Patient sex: M
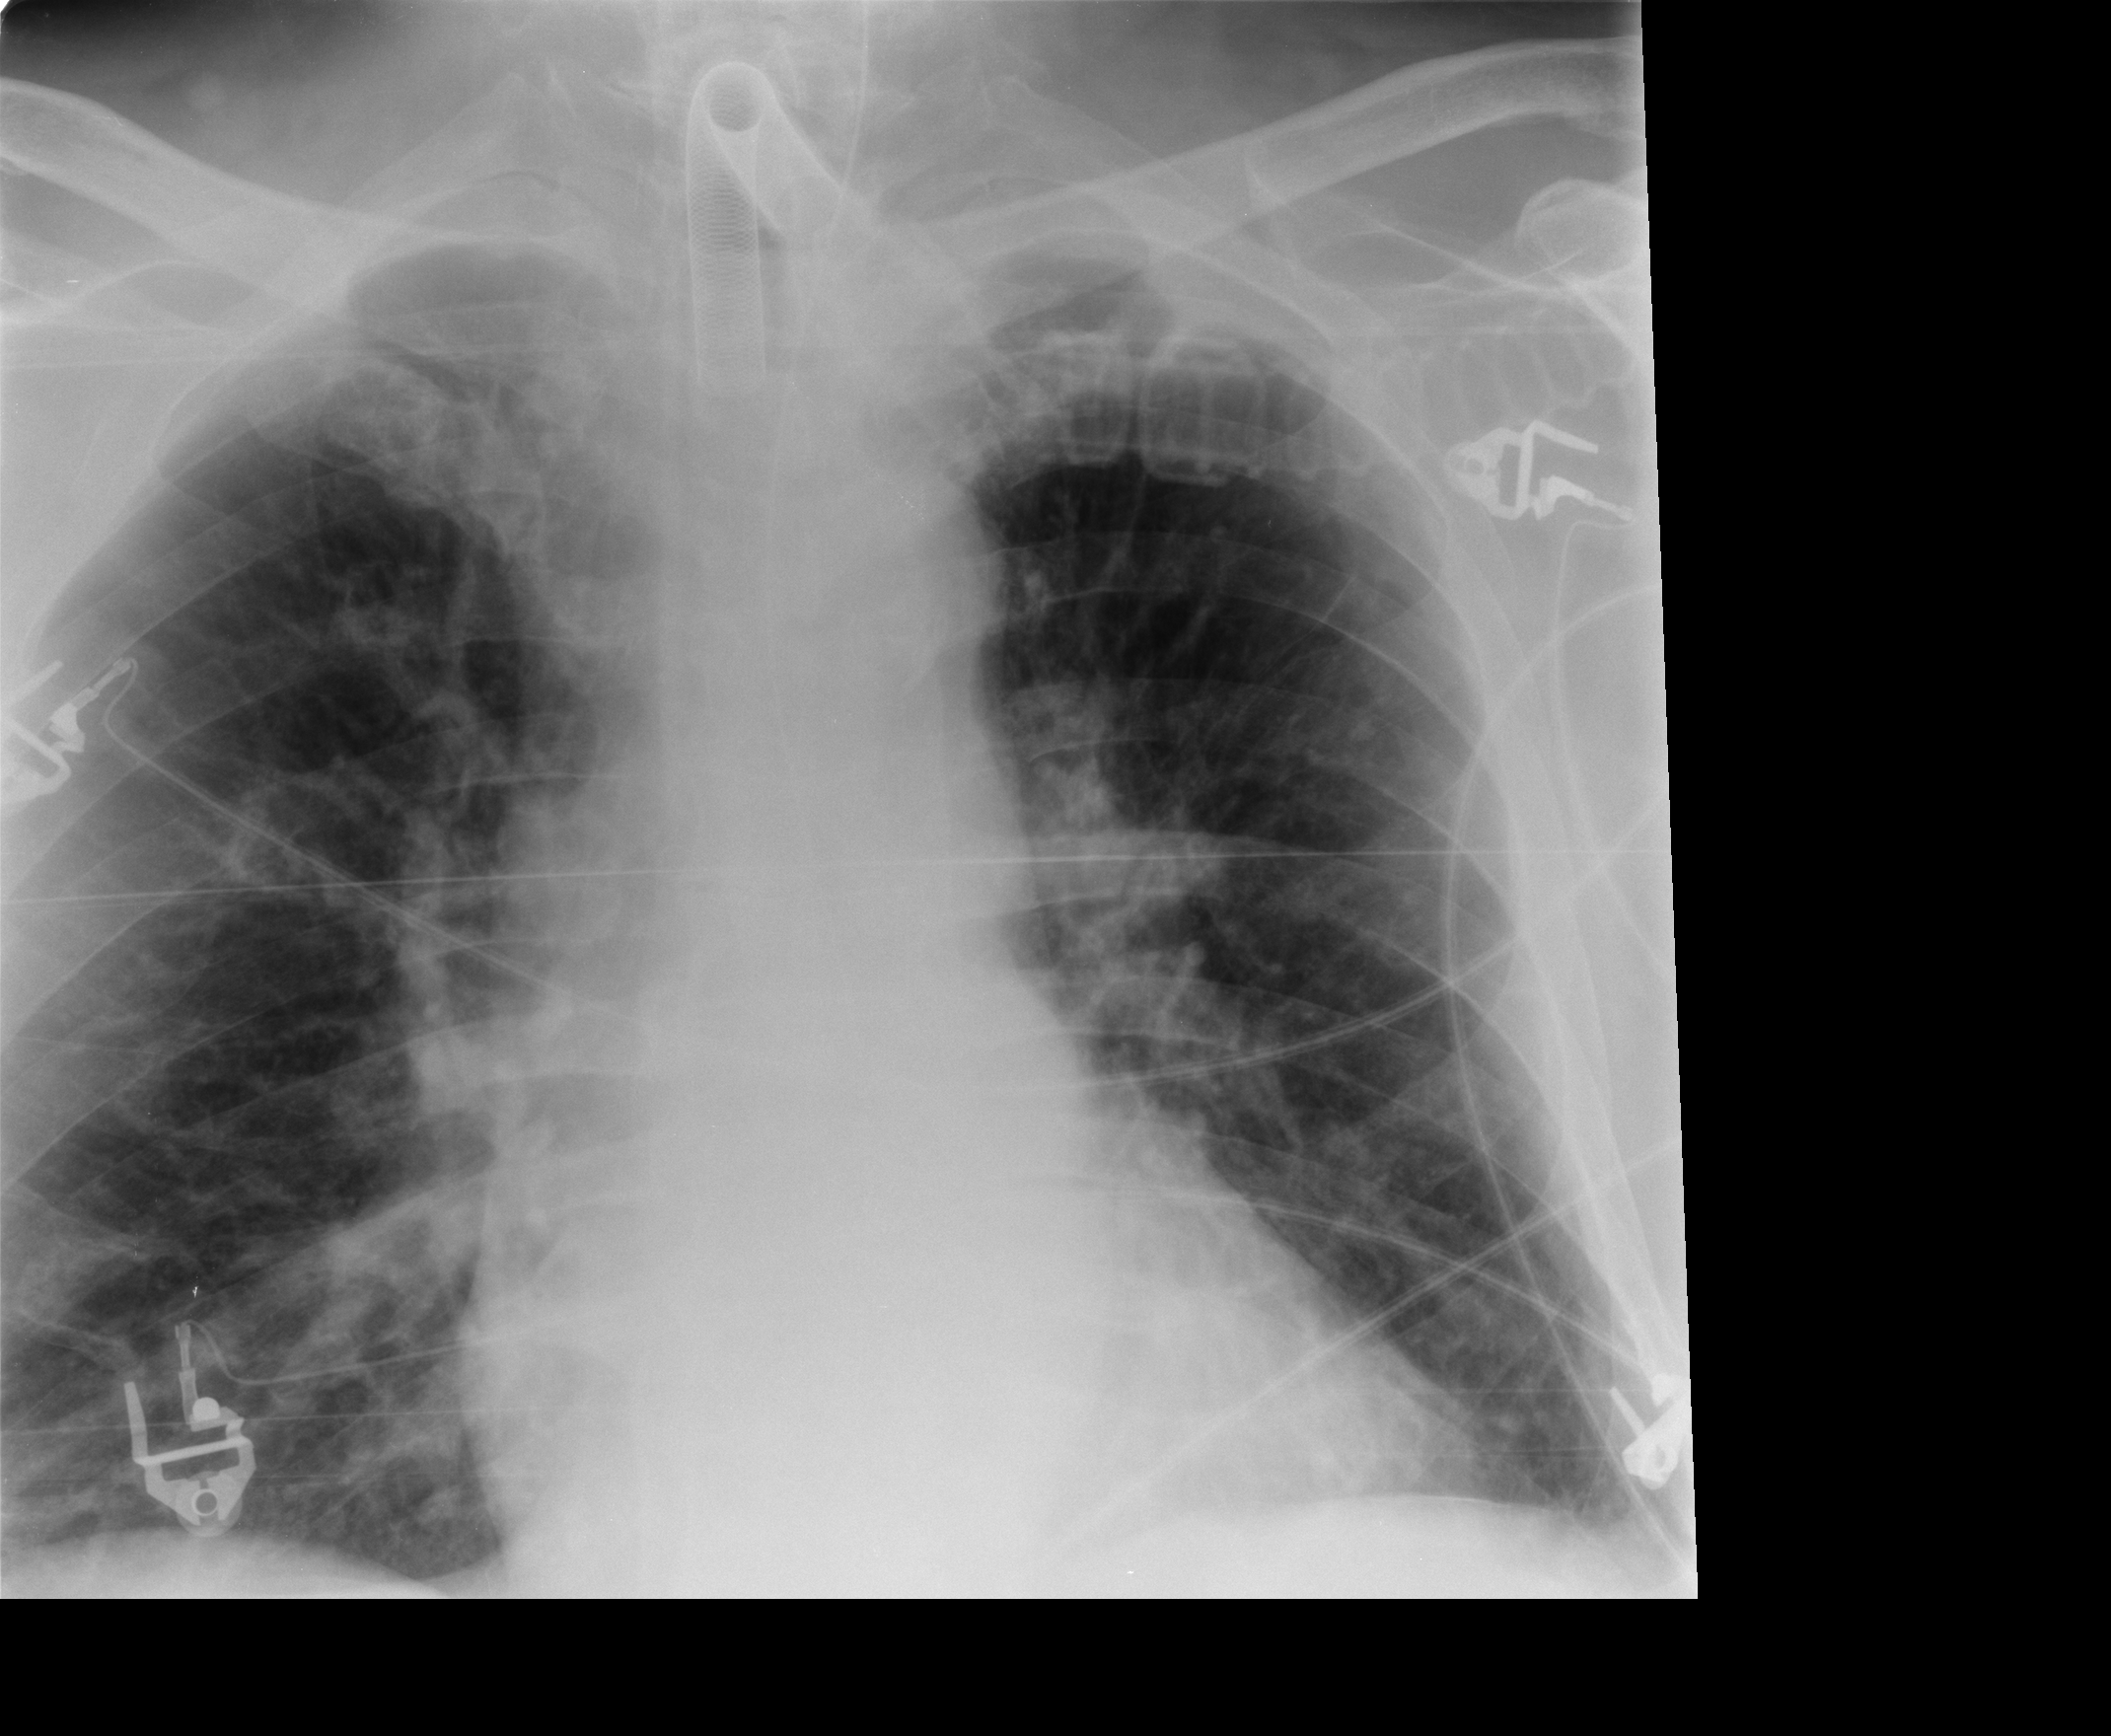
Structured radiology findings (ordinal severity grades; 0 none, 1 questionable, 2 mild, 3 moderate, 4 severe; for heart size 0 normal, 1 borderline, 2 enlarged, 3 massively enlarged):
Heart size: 0
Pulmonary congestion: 1
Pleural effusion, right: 0
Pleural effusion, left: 0
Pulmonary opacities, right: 0
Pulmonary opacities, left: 0
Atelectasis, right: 2
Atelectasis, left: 2